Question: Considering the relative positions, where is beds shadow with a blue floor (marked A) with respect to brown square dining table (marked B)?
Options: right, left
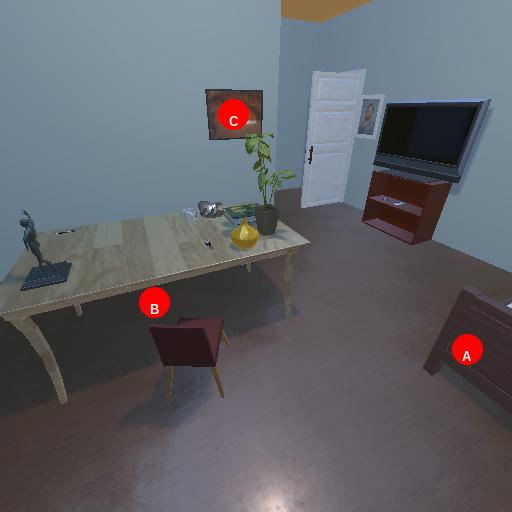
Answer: right